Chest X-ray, PA view. Patient: 65 years old, sex M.
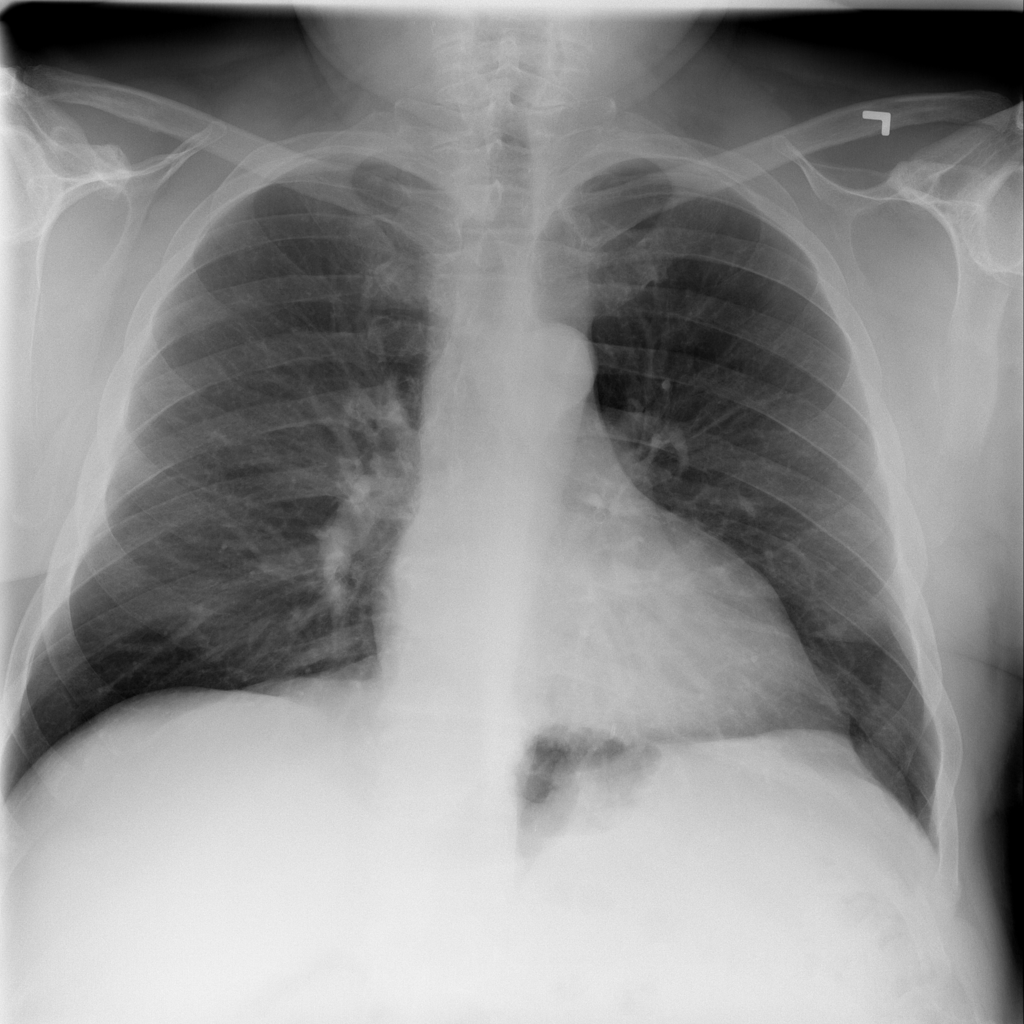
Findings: No Finding